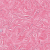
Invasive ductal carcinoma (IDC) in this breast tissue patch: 0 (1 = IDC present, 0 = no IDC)